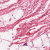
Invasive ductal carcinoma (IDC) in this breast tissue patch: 0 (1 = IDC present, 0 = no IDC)